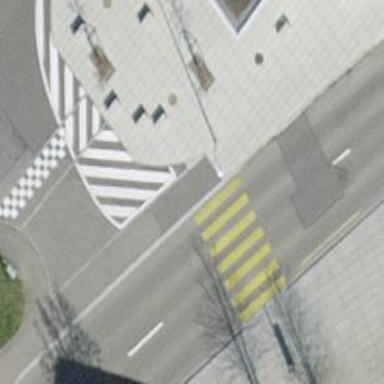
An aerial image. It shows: Uncontrolled zebra crossing on the road.